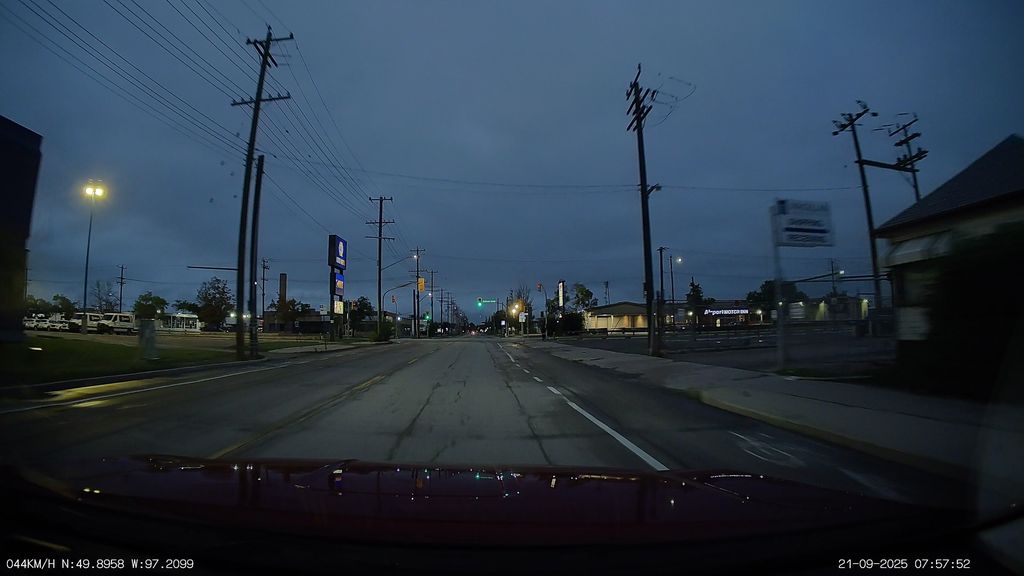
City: winnipeg